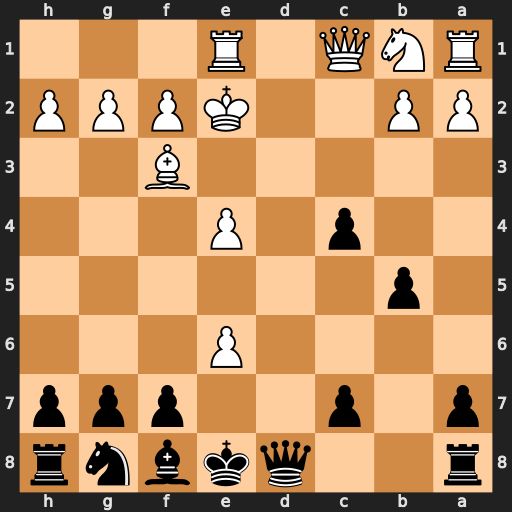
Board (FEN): r2qkbnr/p1p2ppp/4P3/1p6/2p1P3/5B2/PP2KPPP/RNQ1R3
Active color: b
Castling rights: kq
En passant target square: -
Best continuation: Qd3#